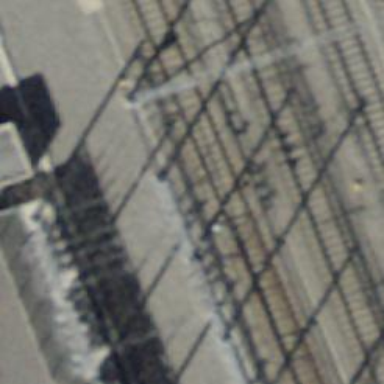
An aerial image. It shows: Railway switch.